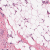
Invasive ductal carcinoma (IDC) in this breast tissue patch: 1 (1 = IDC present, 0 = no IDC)